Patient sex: F
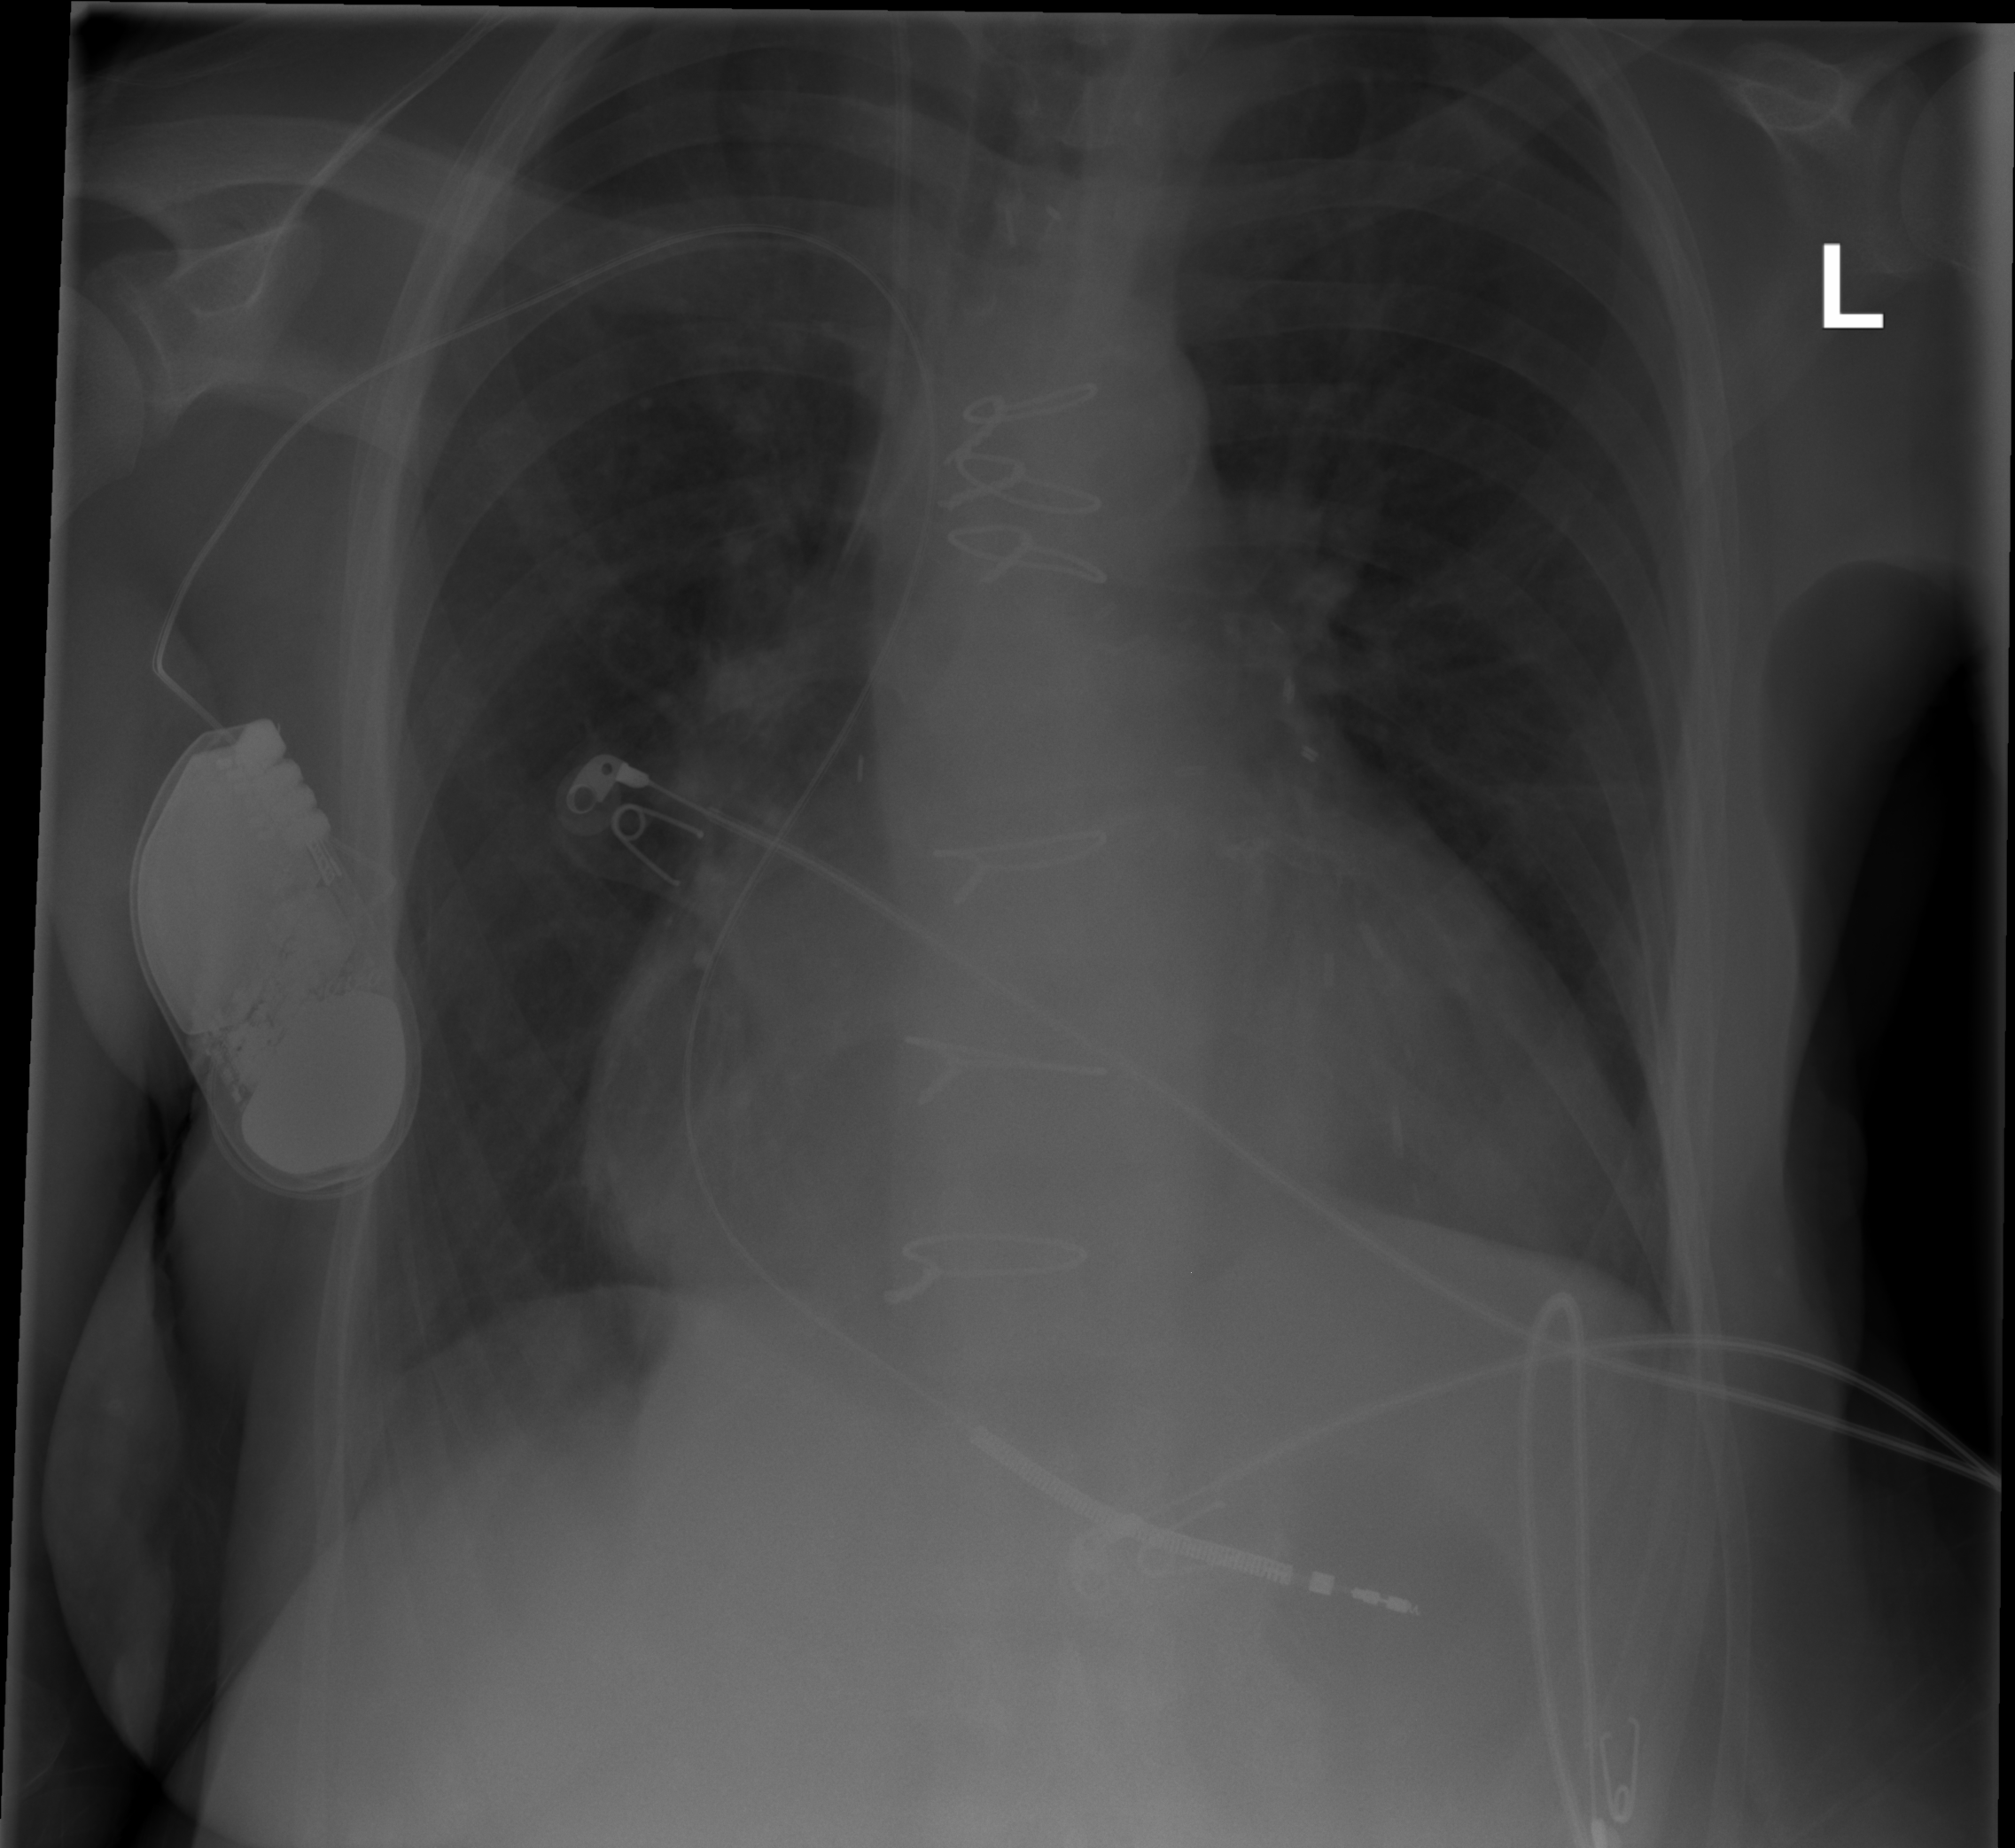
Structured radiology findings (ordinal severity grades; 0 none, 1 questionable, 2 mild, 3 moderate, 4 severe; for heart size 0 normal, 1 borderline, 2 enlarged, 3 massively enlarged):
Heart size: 2
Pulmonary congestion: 0
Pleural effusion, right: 0
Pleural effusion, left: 0
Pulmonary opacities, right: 0
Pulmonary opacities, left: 0
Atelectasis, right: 0
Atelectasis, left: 0